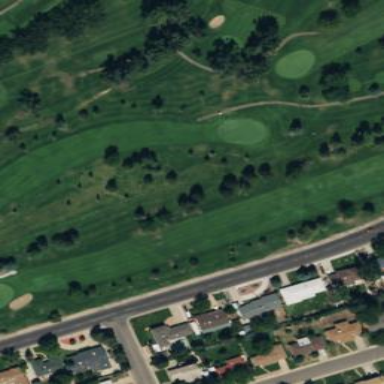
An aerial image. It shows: Golf fairway surrounded by grass.